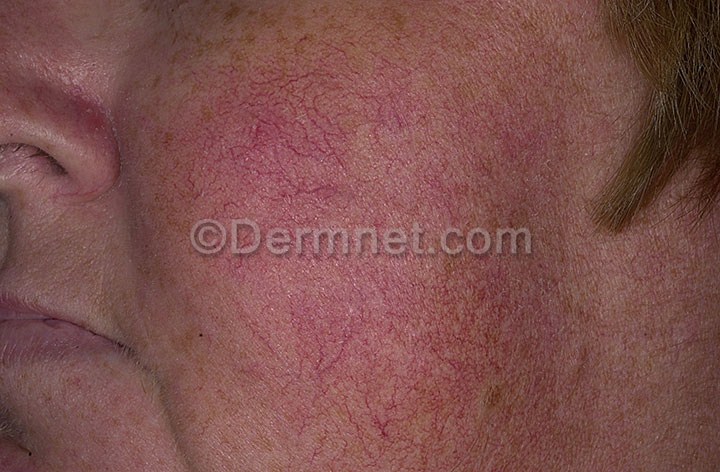
Disease: Acne and Rosacea Photos